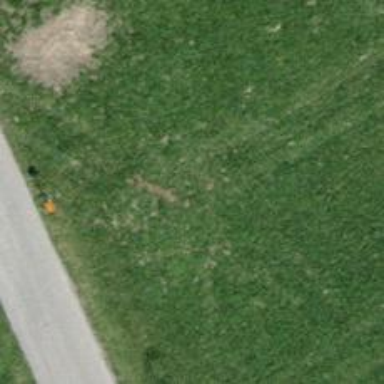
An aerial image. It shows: Pipeline marker.